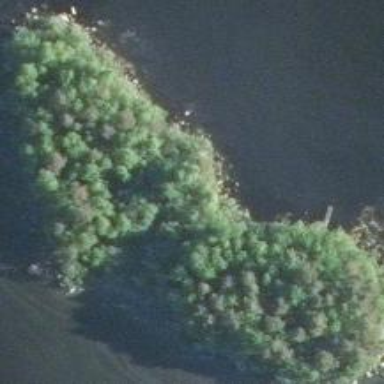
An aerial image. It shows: Islet.